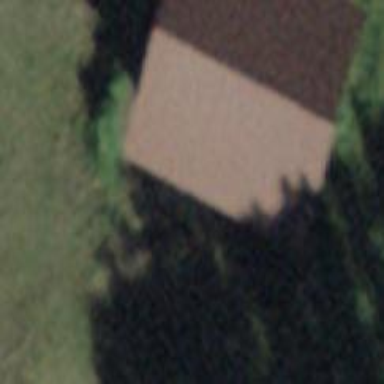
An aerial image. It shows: Barn.